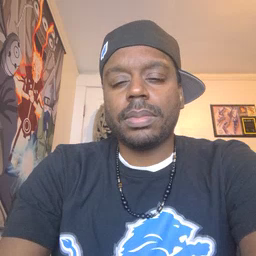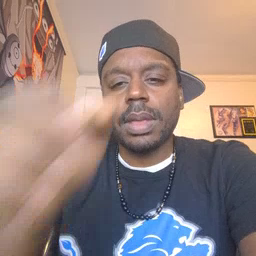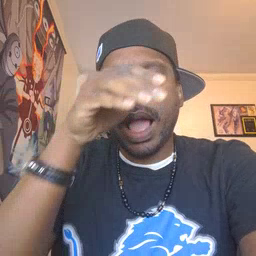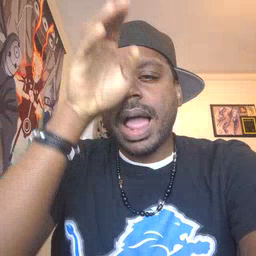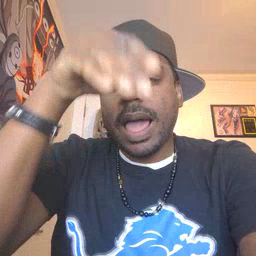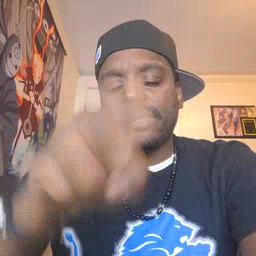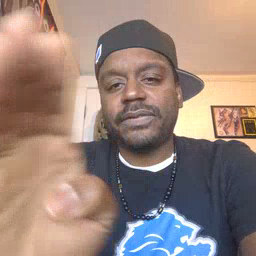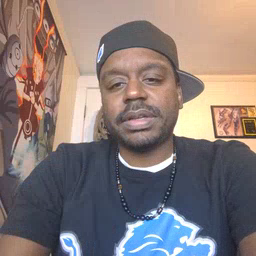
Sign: elephant